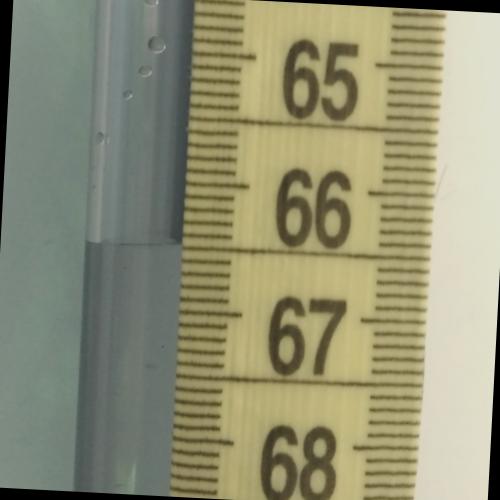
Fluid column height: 66.5 cm